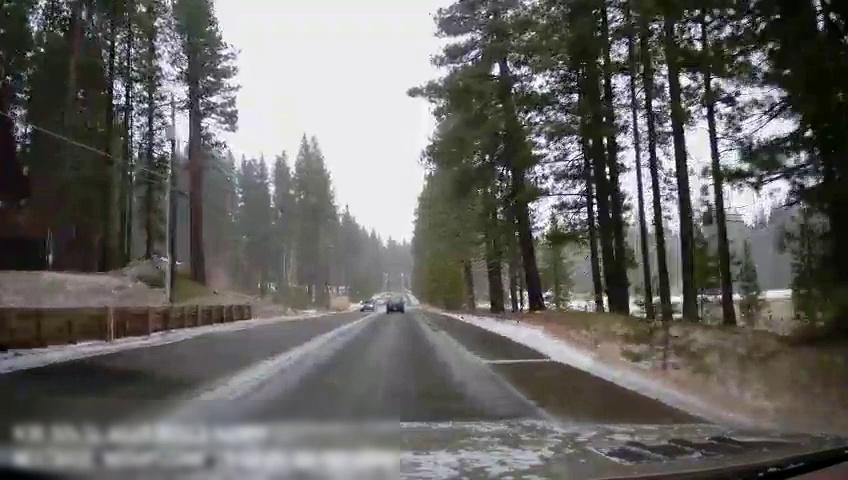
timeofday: Day
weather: Snowy
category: Drivable Space
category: Vehicles | SUV
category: Vehicles | Car
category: Lanes | Opposite Lane
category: Lanes | Opposite Lane
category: Lanes | Current Lane